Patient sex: M
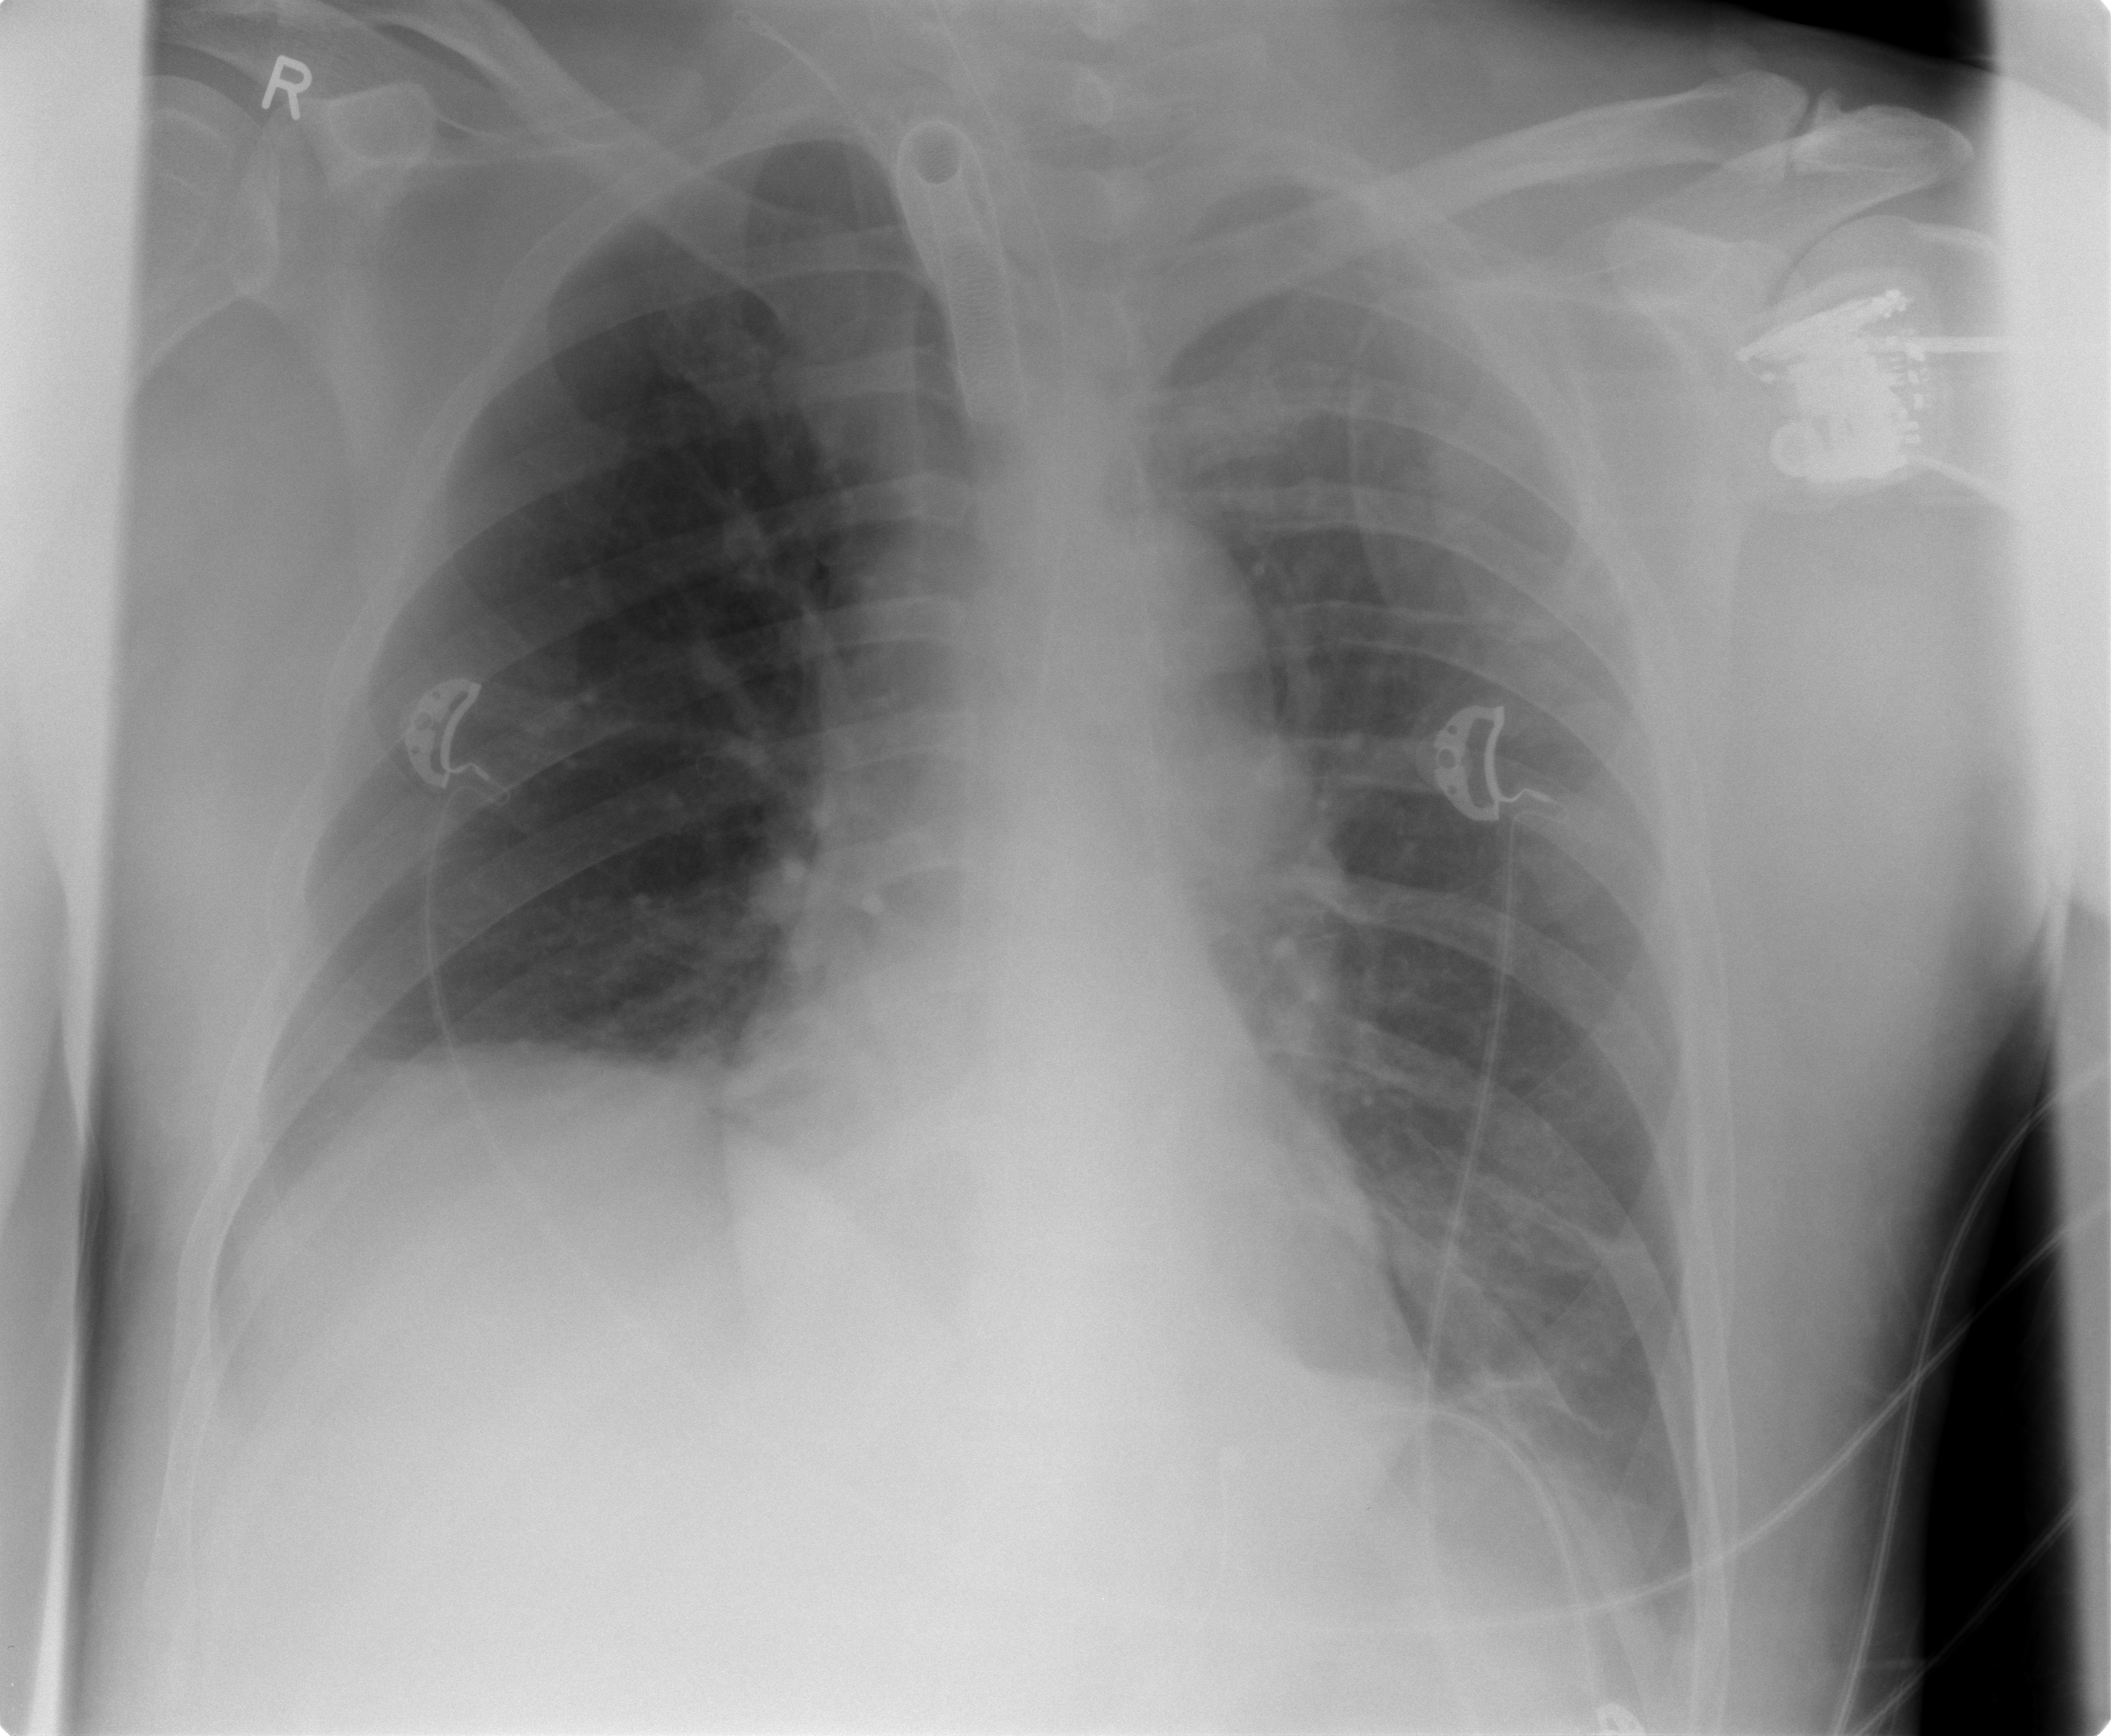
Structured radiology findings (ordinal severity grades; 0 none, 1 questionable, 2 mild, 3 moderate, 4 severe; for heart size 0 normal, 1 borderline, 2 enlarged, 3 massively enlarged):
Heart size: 0
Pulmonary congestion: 0
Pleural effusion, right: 1
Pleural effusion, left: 2
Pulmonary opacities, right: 0
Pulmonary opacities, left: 2
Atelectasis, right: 1
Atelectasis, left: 2